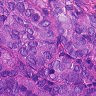
Metastatic tissue present: yes